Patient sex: M
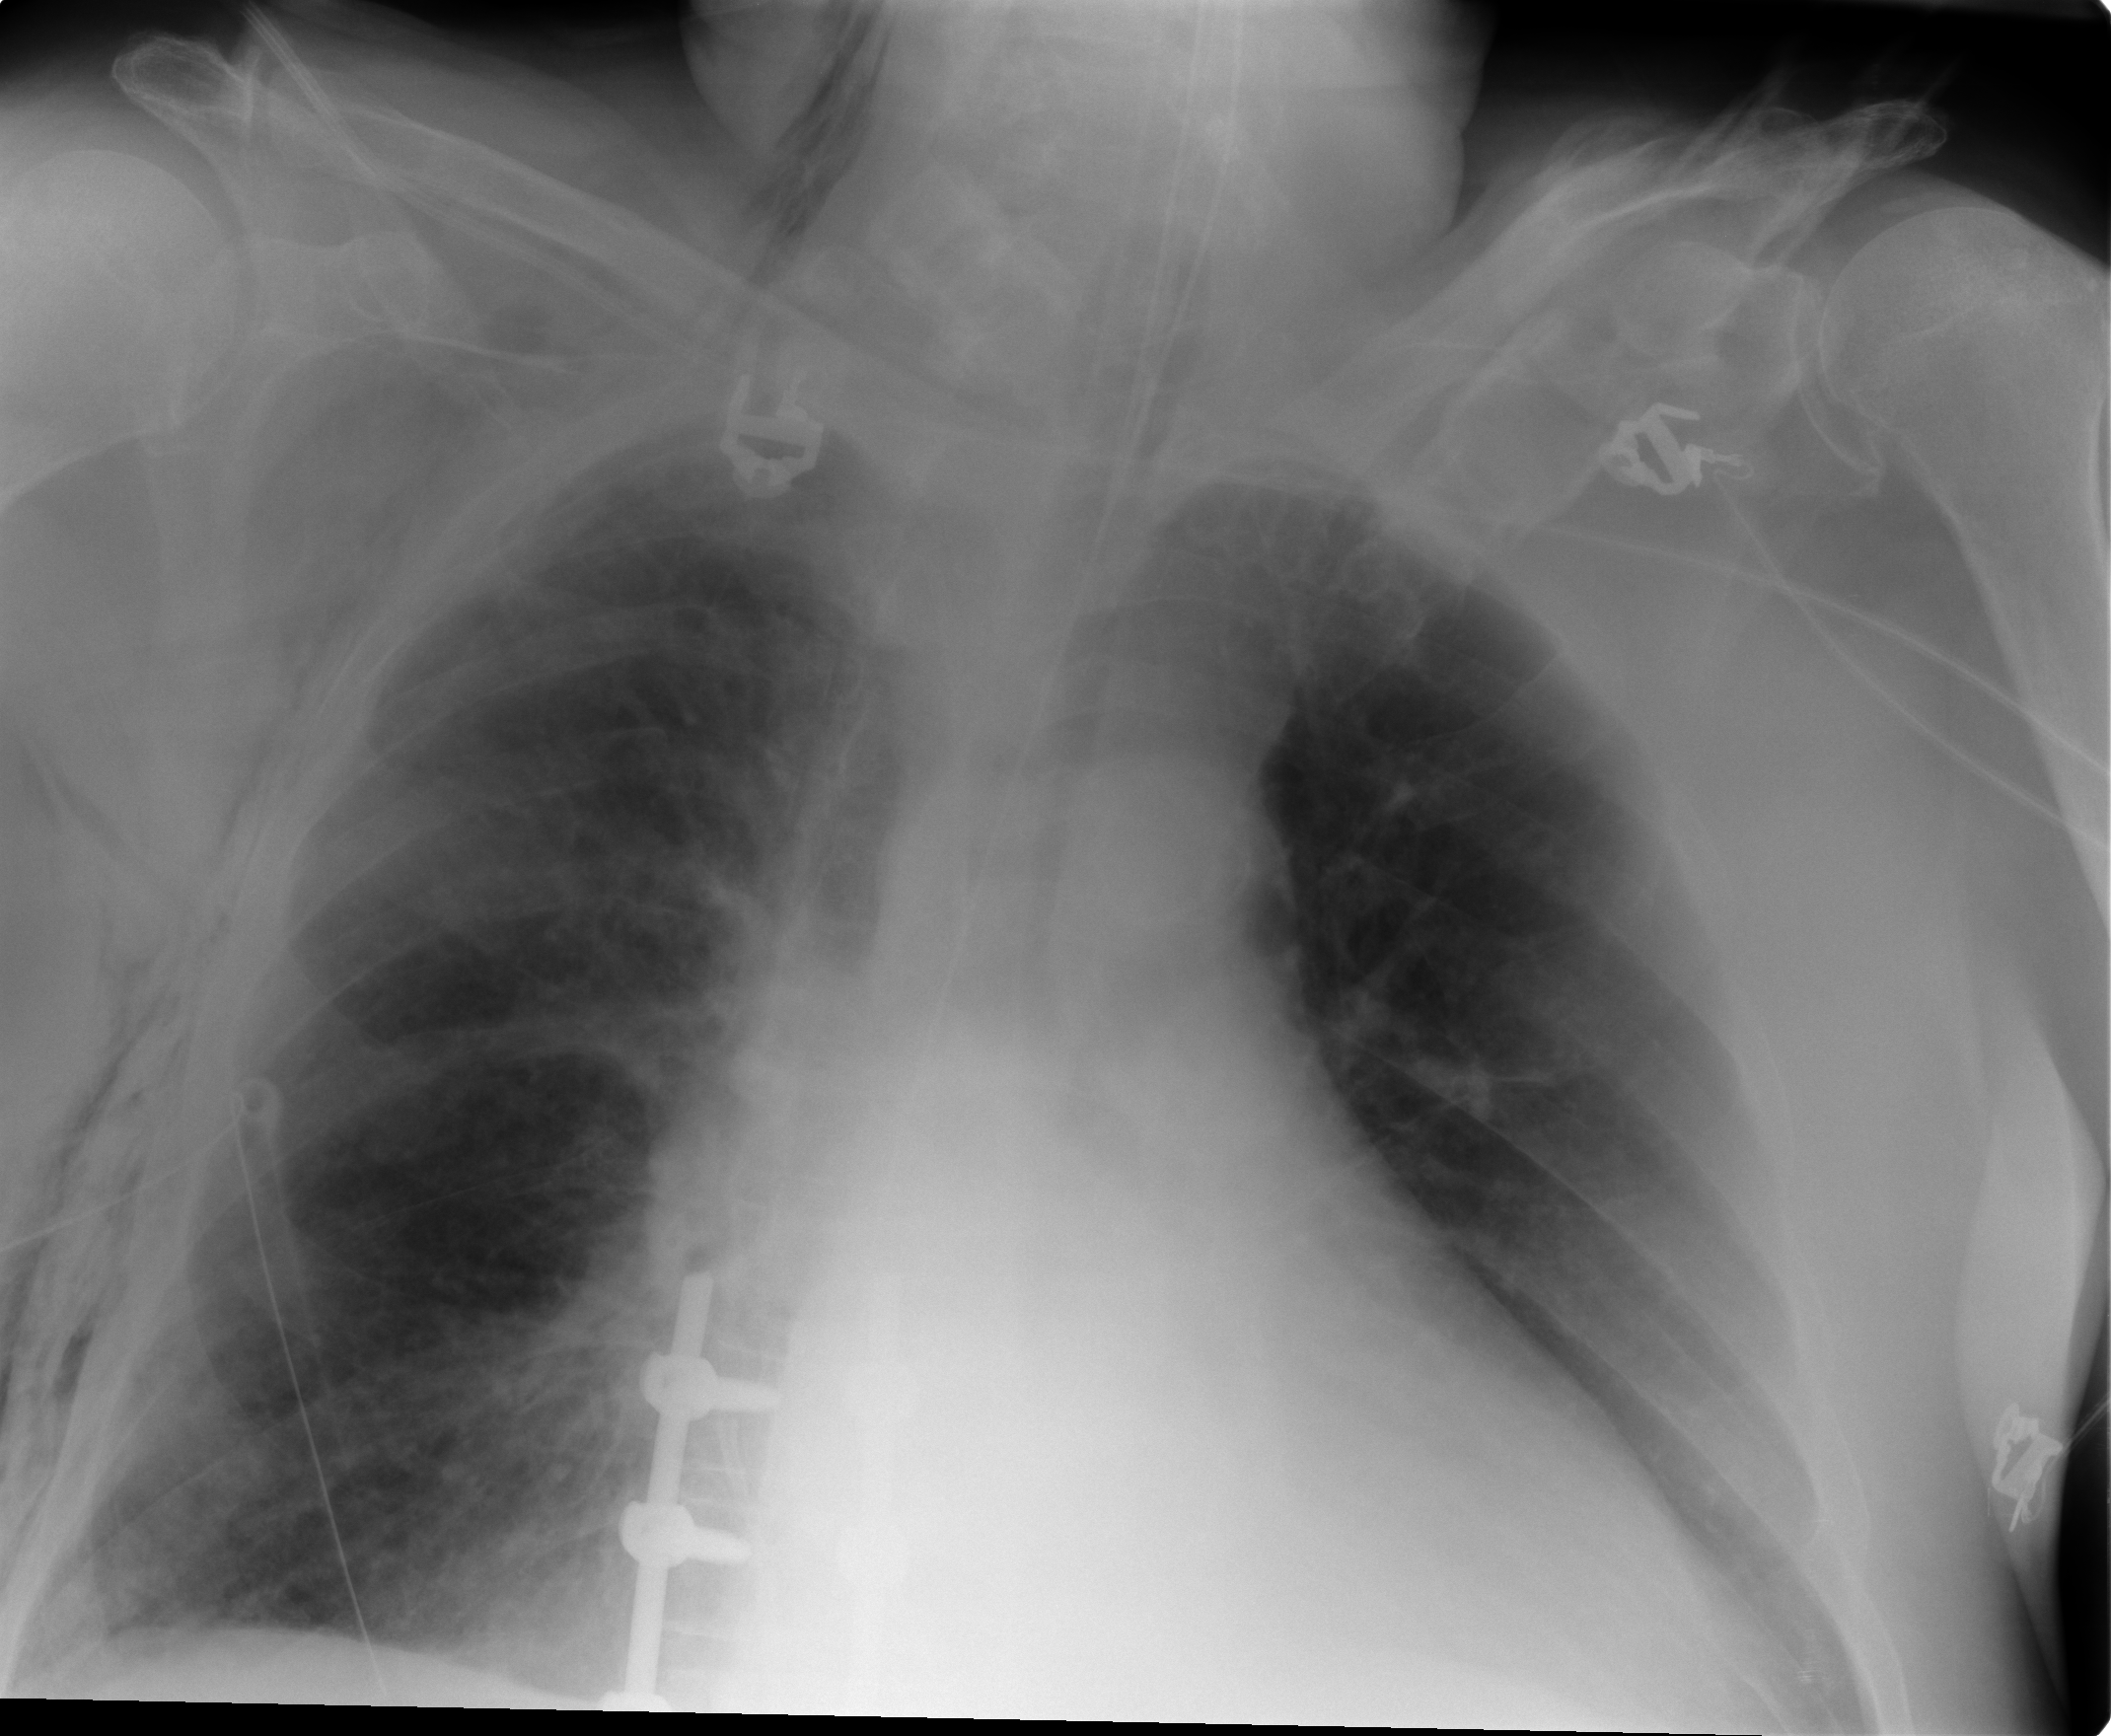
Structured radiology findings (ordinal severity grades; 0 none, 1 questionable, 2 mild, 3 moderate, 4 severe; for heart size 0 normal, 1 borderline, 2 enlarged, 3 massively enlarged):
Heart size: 2
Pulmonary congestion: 0
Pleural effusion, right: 0
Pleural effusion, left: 1
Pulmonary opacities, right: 1
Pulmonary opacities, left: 0
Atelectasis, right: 2
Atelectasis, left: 1